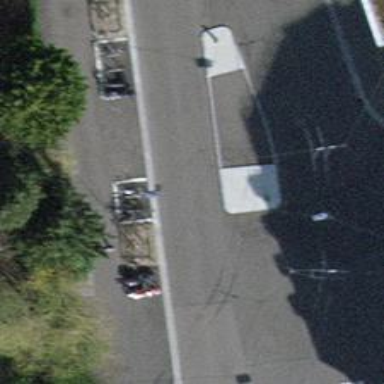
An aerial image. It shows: Bicycle parking area with stands.